Question: In struct "saf" i have the array "stack" and in struct "data" i have "pinx" which is the array of struct "data" . I want to the array "stack" to have as members the "pinx" array, but i don't know how can i have access from stack array to the members of pinx. I provide you an image so you will understand what i want to do.

'''
#include <stdio.h>
#include <stdlib.h>
#include <string.h>
struct saf
{
int head;
void **stack;
int size;
}exp1;
struct data
{
int flag;
char name[50];
};
struct data *pinx;
void init(int n)
{
pinx = malloc(sizeof(struct data) * n);
exp1.stack = malloc(n);
}
void add()
{
strcpy(pinx[0].name,"name");
pinx[0].flag=0;
exp1.stack[0]=&pinx[0];
}
int main()
{
printf("Give size: ");
scanf("%d",&exp1.size);
init(exp1.size);
add();
return 0;
}
'''
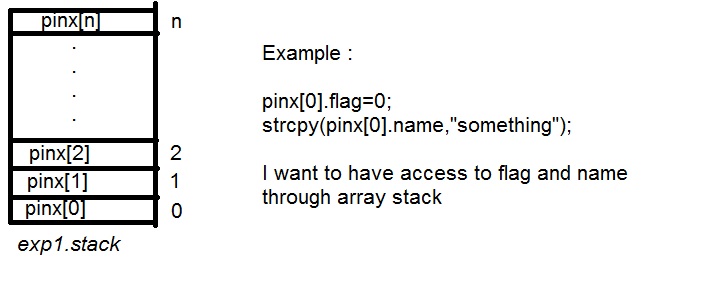
Answer: Just use
'''
void *stack;
'''
in your 'saf' struct.
'''
exp1.stack = malloc(n); //is not needed
'''
Then
'''
exp1.stack = (void *)pinx;
'''
and accessing elements
'''
printf("%s
", ((struct data *)exp1.stack)[0].name);
'''
valter